Question: So I am making a word guessing game
<URL>
and this is the html for the keyboard
'''
<div id="qwerty" class="section">
<div class="keyrow">
<button class="key">q</button>
<button class="key">w</button>
<button class="key">e</button>
<button class="key">r</button>
<button class="key">t</button>
<button class="key">y</button>
<button class="key">u</button>
<button class="key">i</button>
<button class="key">o</button>
<button class="key">p</button>
'''
what I would like to be able to do is to use regex in order to be able to make guesses by being able to press keys from physical keyboard
this is what I have :
'''
//Allow player to use physical keyboard to guess letters
$('.key').keypress(function() {
if ('.key' === [a-zA-Z]) {
console.log('a key was pressed from the physical keyboard')
}
});
'''
I would like to use my laptop's keyboard to click on a letter only and try to guess a phrase in the game besides just using the mouse to play
[
can someone help?
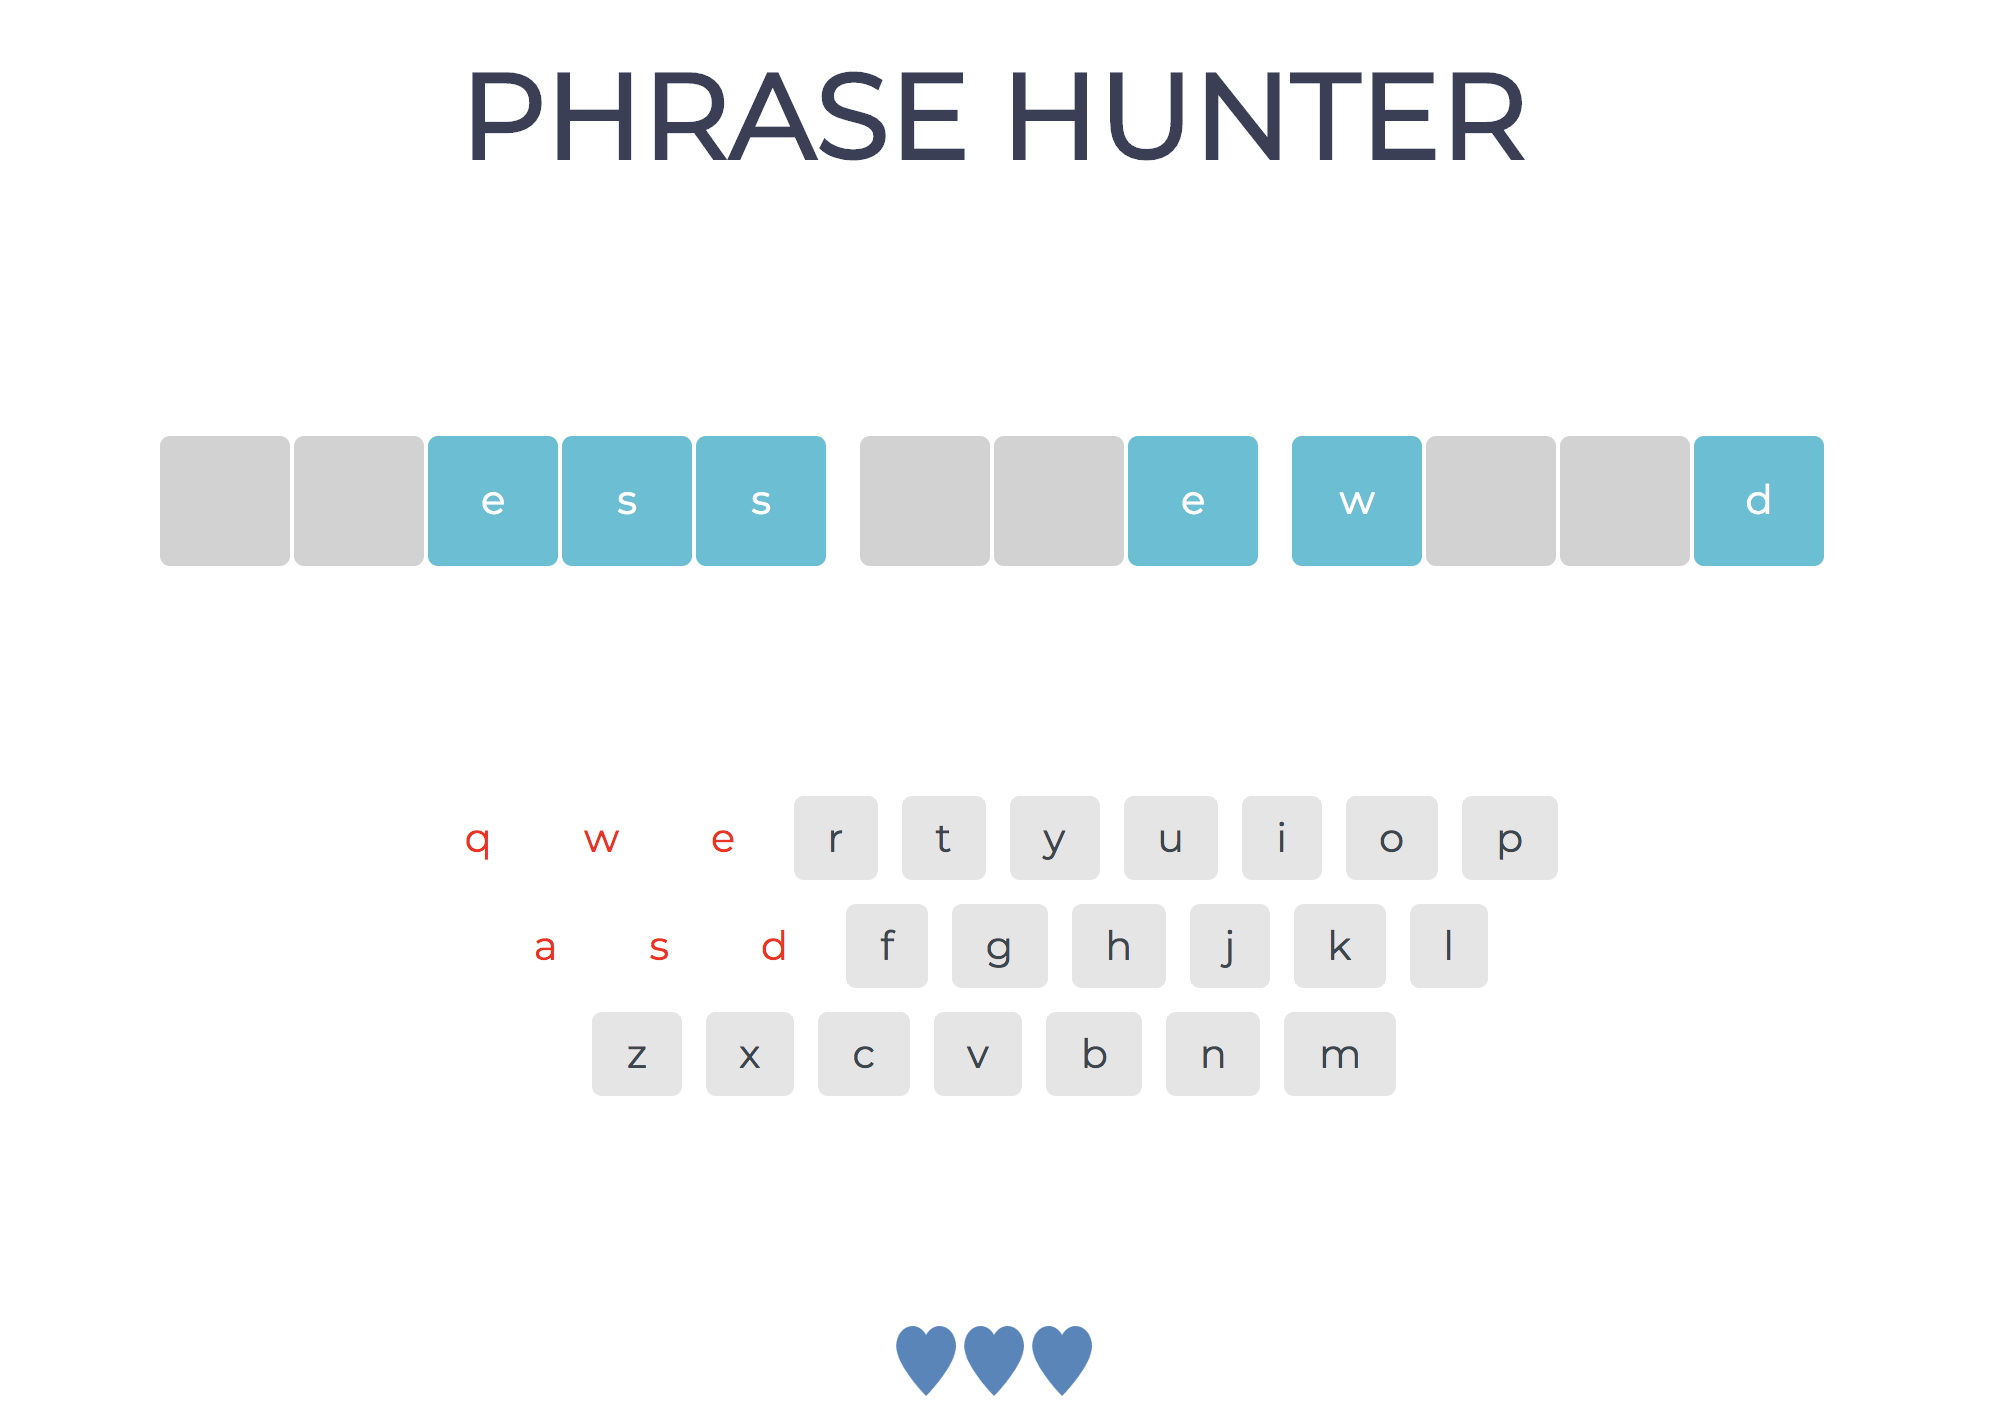
Answer: If you are retrieving user input via the keyboard then you need to be aware that keys in javascript have unique numbers instead of letter representations. So to check if a letter key was pressed you need to convert the key code (number) to a letter using 'String.fromCharCode' and then check if the letter matches your regular expression using '.test()'.
However, instead of transforming the 'key' number to a string yourself, you can instead just use 'e.key' to get the character version of the key pressed instead of the number.
See working example below:
'''
$(document).keypress(function(e) {
let key = e.key;
if (/^[A-Za-z]$/.test(key)) {
keyPressFunc(key); // Run the key press/typed section of code
}
});
$('.key').click(function() {
let key = $(this).text(); // Get the text (letter) of the element you clicked on (this)
keyPressFunc(key); // Run the key press/typed section of code
});
// The code to run when a key is either pressed or typed
function keyPressFunc(letter) {
console.log("The key pressed was " +letter);
console.log("This code runs wen you type or click a letter");
}
'''
'''
<script src="https://cdnjs.cloudflare.com/ajax/libs/jquery/3.3.1/jquery.min.js"></script>
<div id="qwerty" class="section">
<div class="keyrow">
<button class="key">q</button>
<button class="key">w</button>
<button class="key">e</button>
<button class="key">r</button>
<button class="key">t</button>
<button class="key">y</button>
<button class="key">u</button>
<button class="key">i</button>
<button class="key">o</button>
<button class="key">p</button>
</div>
</div>
'''
Now, if you wish to get user input via the button clicks in your game you can use jQuery's '.click()' method to detect when the user clicks on an element with the class 'key'. You can then use the 'this' keyword to refer to the button/element which was pressed and use '.text()' to retrieve the HTML text held within the button element which was clicked.
See example below:
'''
$('.key').click(function() {
let key = $(this).text(); // Get the text (letter) of the element you clicked on (this)
console.log("You picked letter: " +key);
});
'''
'''
<script src="https://cdnjs.cloudflare.com/ajax/libs/jquery/3.3.1/jquery.min.js"></script>
<div id="qwerty" class="section">
<div class="keyrow">
<button class="key">q</button>
<button class="key">w</button>
<button class="key">e</button>
<button class="key">r</button>
<button class="key">t</button>
<button class="key">y</button>
<button class="key">u</button>
<button class="key">i</button>
<button class="key">o</button>
<button class="key">p</button>
</div>
</div>
'''